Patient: sex F, age 59
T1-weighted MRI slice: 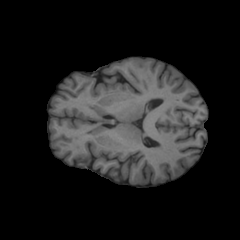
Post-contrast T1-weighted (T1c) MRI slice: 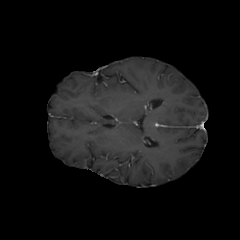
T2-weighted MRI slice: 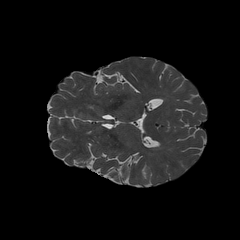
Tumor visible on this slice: no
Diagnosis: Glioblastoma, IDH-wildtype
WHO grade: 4